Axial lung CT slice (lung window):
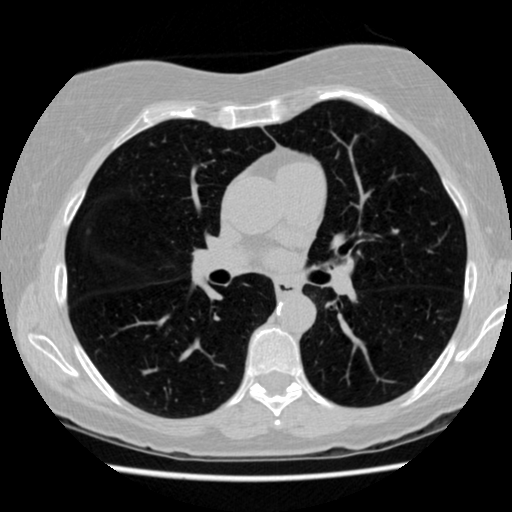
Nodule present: yes
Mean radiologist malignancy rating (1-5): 2